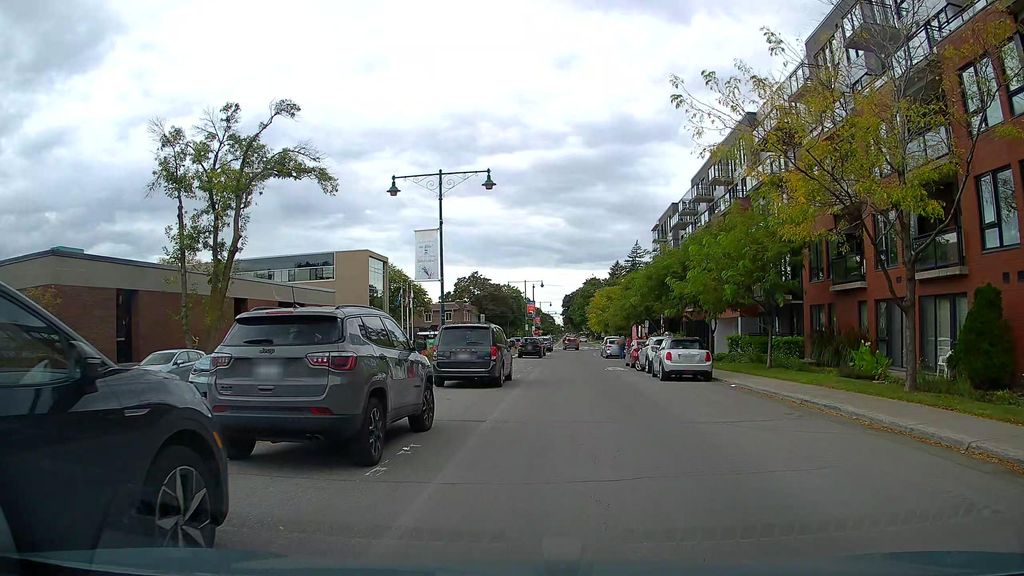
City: montreal